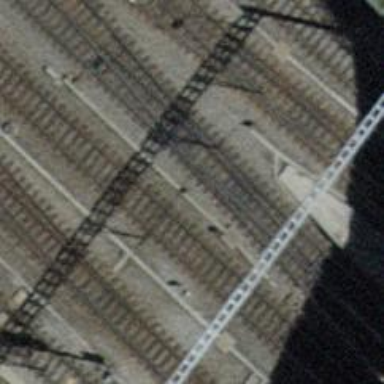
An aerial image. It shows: Railway switch.